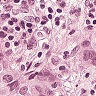
Metastatic tissue present: yes